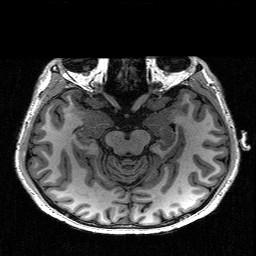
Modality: T1w
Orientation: coronal